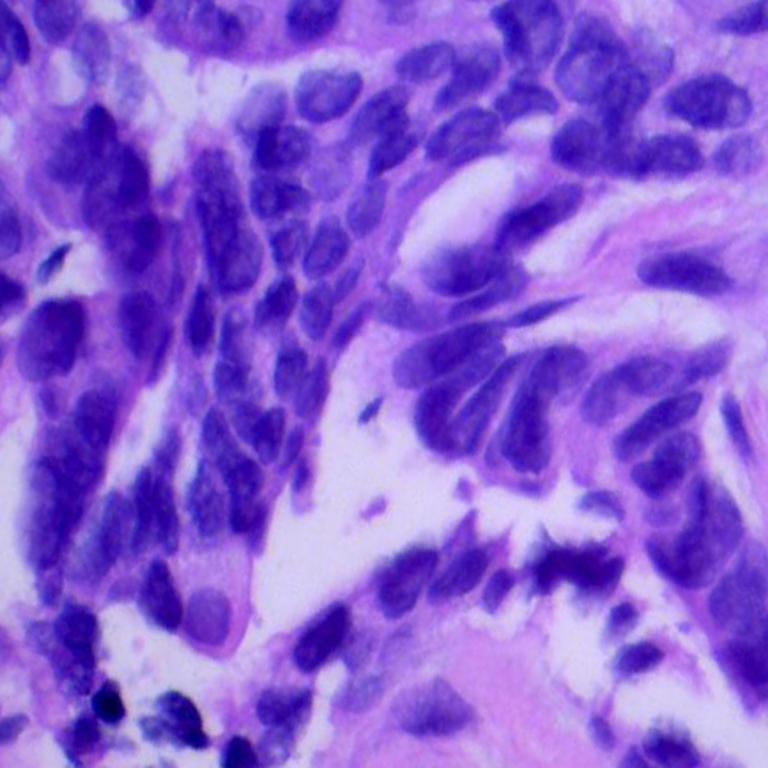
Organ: lung
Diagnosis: adenocarcinomas